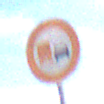
Verkehrszeichen: UeberholverbotKraftfahrzeuge
Umgebung: Outdoor, Nature
Tageszeit: Midday
Wetter: PartlyCloudy
Licht: Natural
Jahreszeit: NotSpecified
Kontrast: MediumContrast